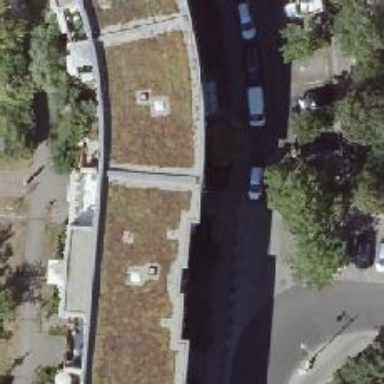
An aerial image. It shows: Footway tunnel passing through building.